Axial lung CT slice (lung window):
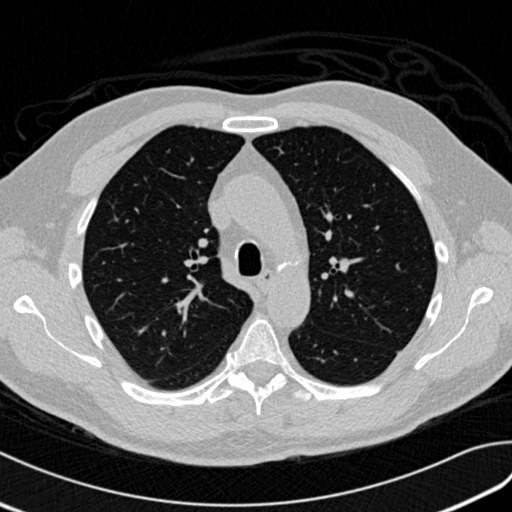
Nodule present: no